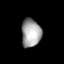
Tissue: lung
Cell type: Epithelial cells
Senescence score: 0.1842
Nuclear area (px): 541
Mean DAPI intensity: 161.935